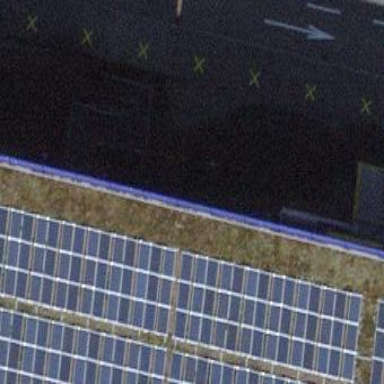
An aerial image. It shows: Solar power generator.